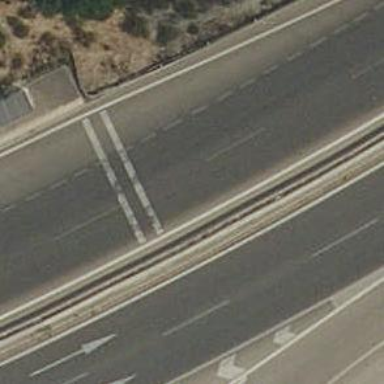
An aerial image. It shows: Traffic calming measure in place: rumble strips.